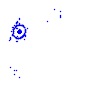
Particle: pion